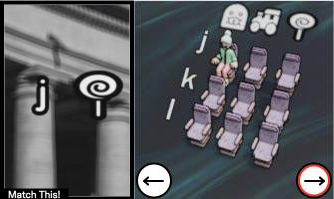
Task: seats
Answer: no